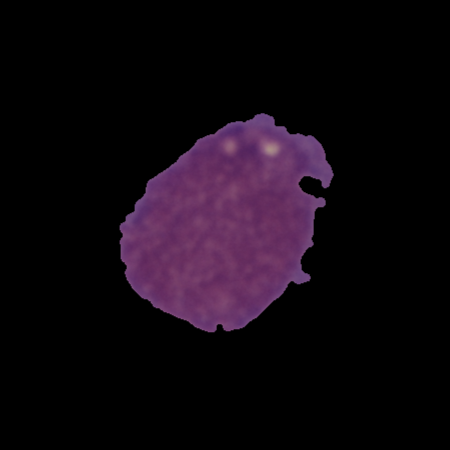
Label: cancer